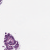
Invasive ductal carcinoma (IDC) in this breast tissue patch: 0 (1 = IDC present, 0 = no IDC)